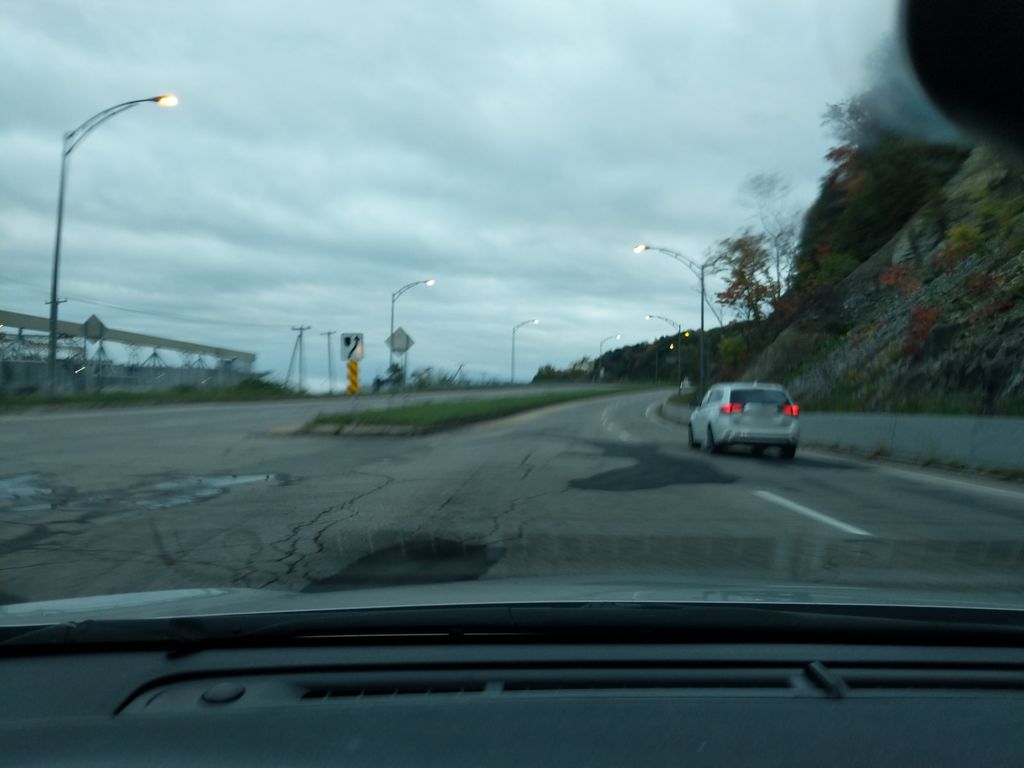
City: quebec_city